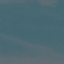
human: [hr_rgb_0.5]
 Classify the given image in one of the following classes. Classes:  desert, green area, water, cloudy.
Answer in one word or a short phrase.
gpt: water